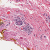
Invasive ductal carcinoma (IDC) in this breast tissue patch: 0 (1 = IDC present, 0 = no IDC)